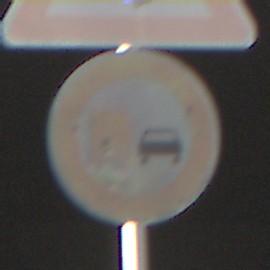
Verkehrszeichen: UeberholverbotKraftfahrzeuge
Zusatzzeichen oben: AmphibienwanderungRechts
Umgebung: Outdoor, Suburban
Tageszeit: MorningAfternoon
Wetter: Clear
Licht: Natural
Jahreszeit: NotSpecified
Kontrast: HighContrast